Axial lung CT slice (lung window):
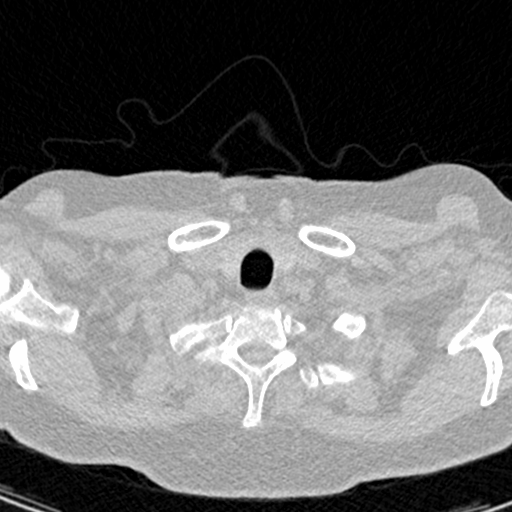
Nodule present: no